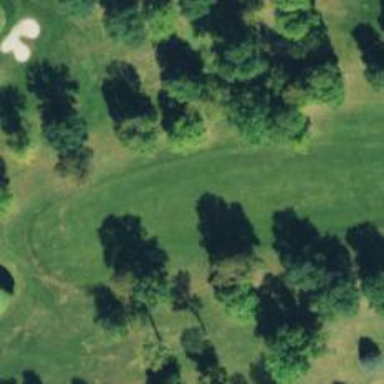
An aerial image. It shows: View of golf hole.